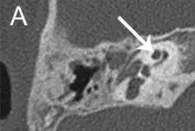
HRCT of proband (A) Cochlear hypoplasia in the right ear (arrow). Coronal view.
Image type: radiology (ct)